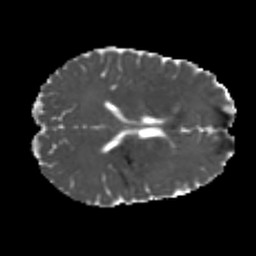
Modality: MD
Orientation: axial
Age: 24
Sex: male
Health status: healthy
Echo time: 0.074 s